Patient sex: F
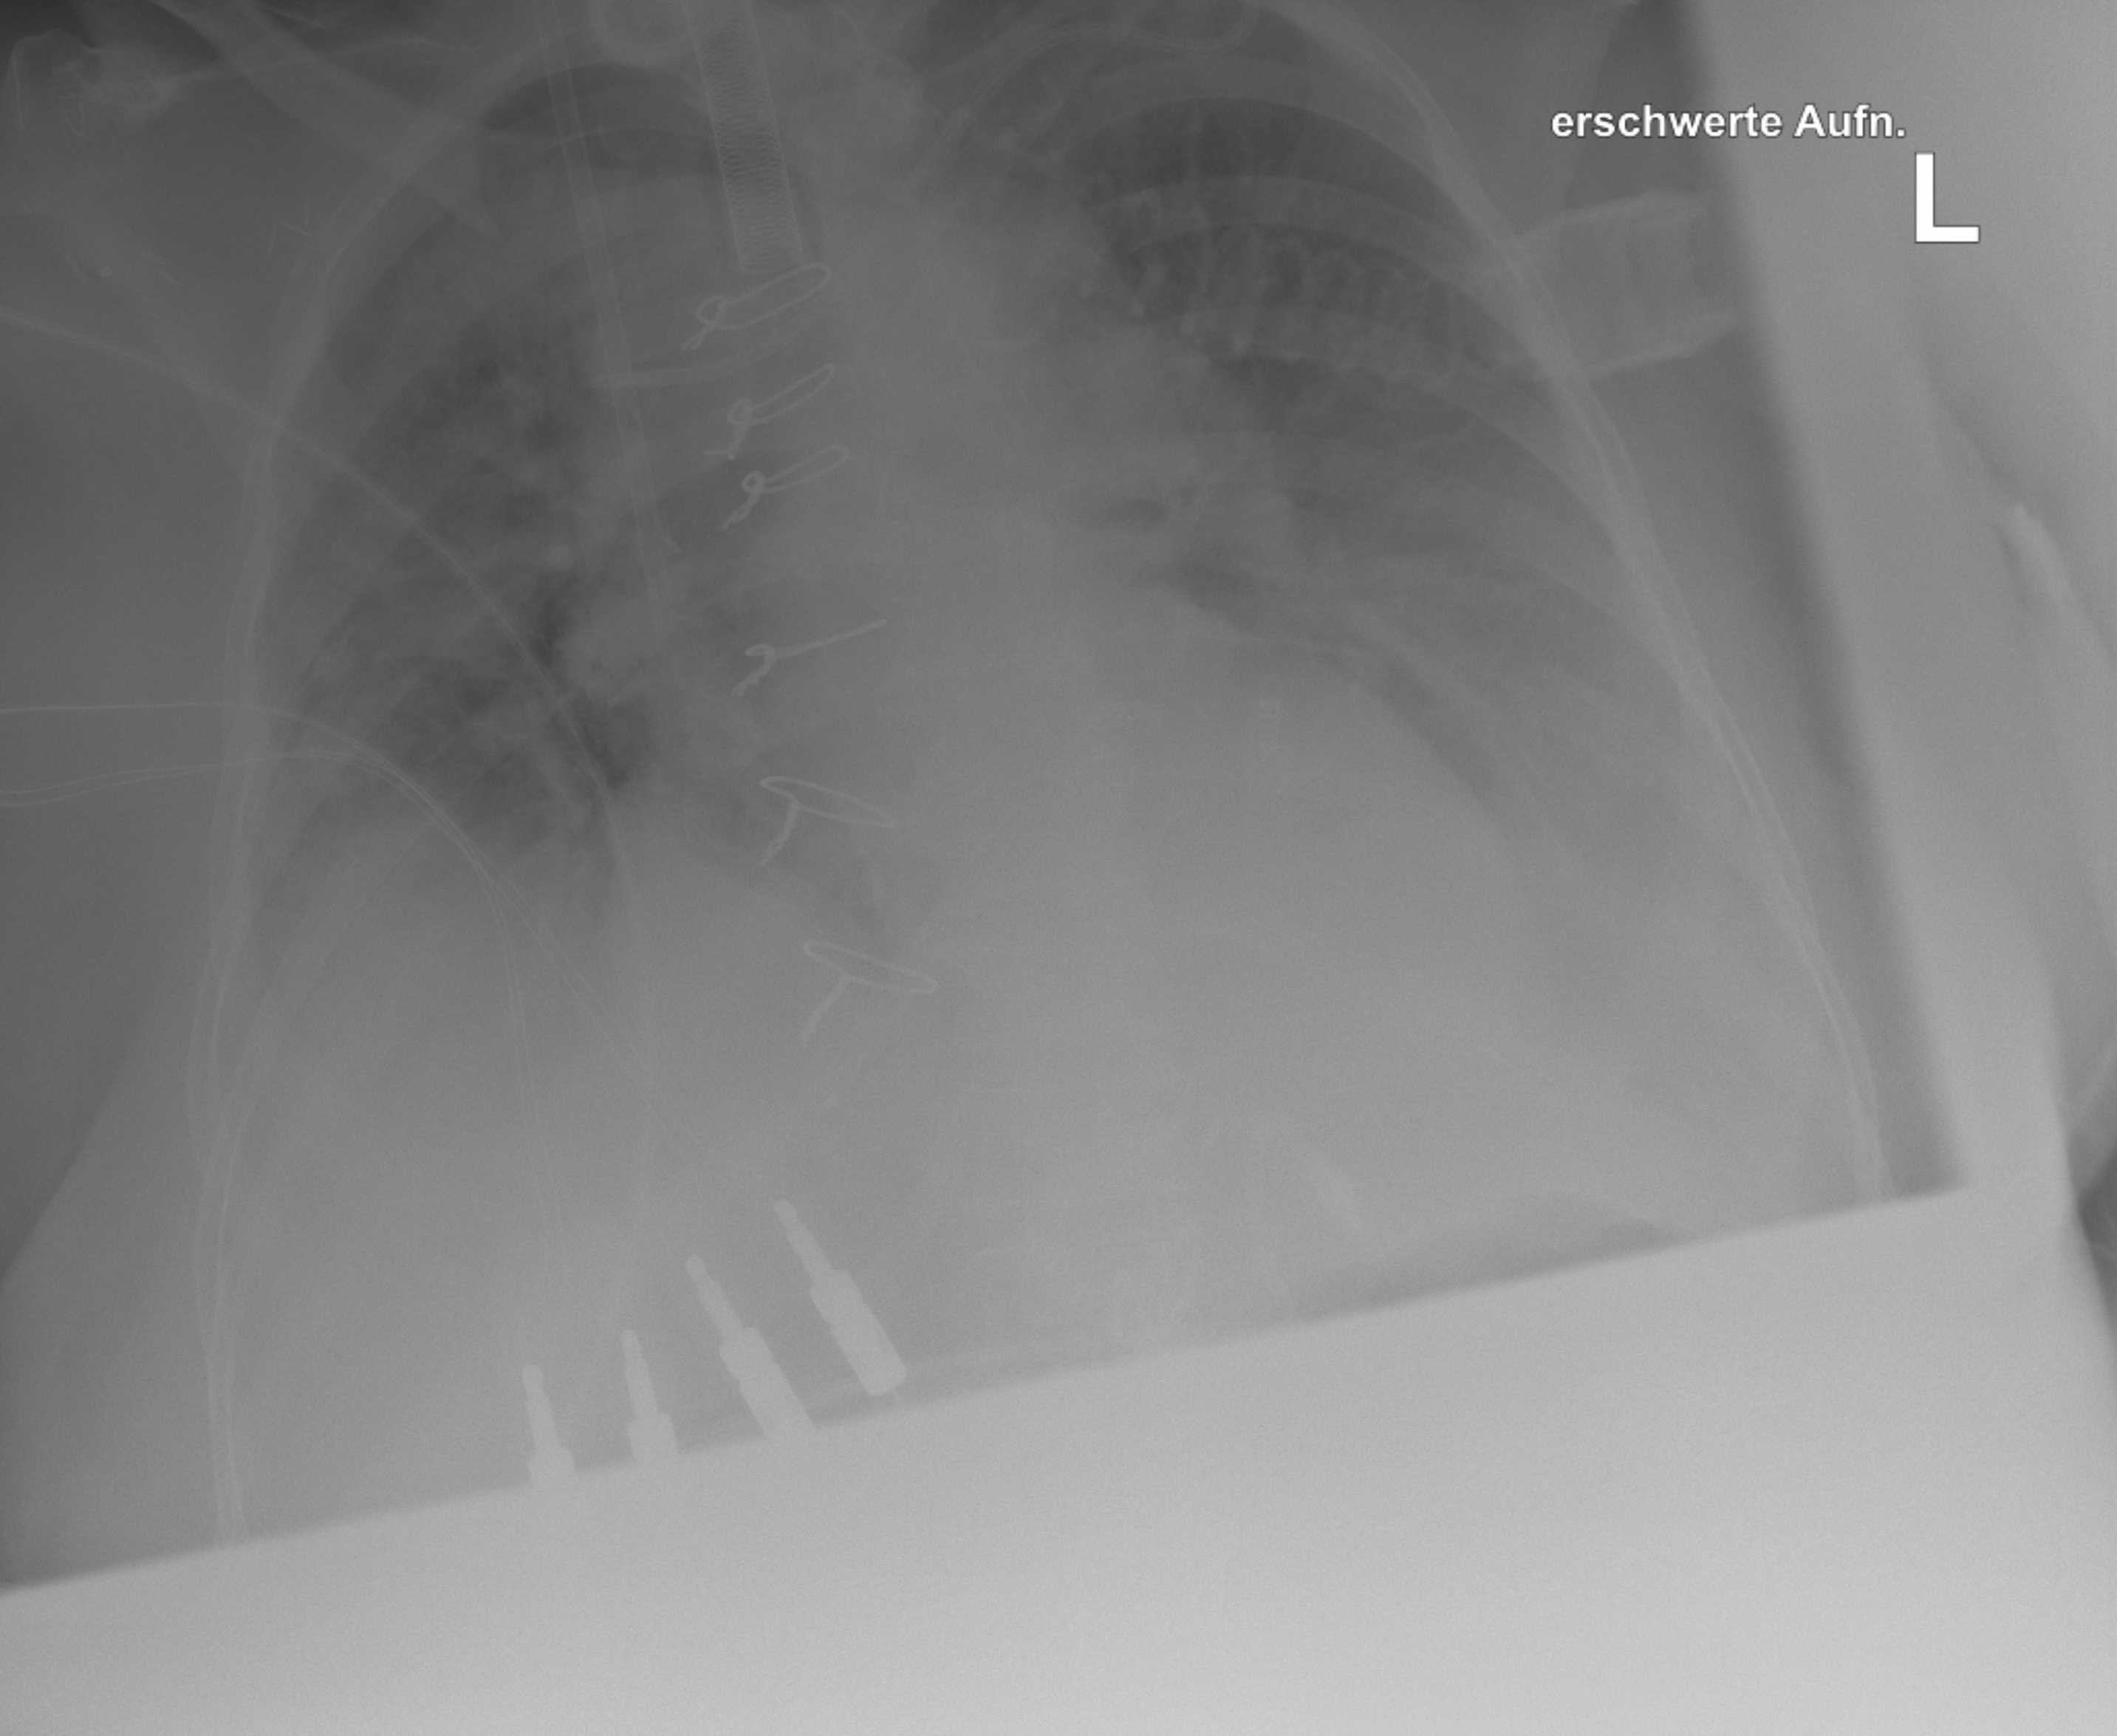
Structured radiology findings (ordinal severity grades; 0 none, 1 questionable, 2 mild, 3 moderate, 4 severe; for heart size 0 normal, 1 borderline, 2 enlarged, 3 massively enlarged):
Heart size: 0
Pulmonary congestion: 3
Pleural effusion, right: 3
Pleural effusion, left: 3
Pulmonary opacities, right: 3
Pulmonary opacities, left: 2
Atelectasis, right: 2
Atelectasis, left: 2